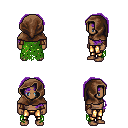
a pixel art fantasy rpg character, male body template, human, dark skin, green tattered cape, gold greaves, purple princess hairstyle, cloth hood, cloth bracers, four views (front, back, left, right), 2x2 character sprite sheet, small pixel art, hard edges, no anti-aliasing